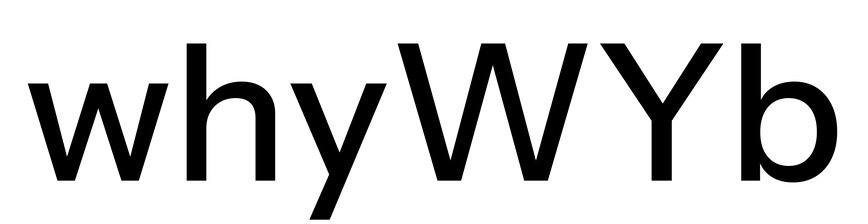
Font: InstrumentSans_Medium